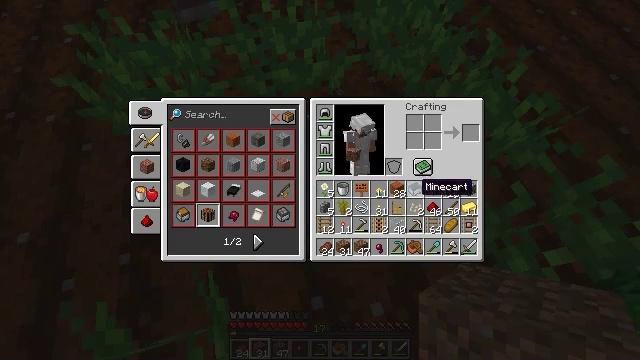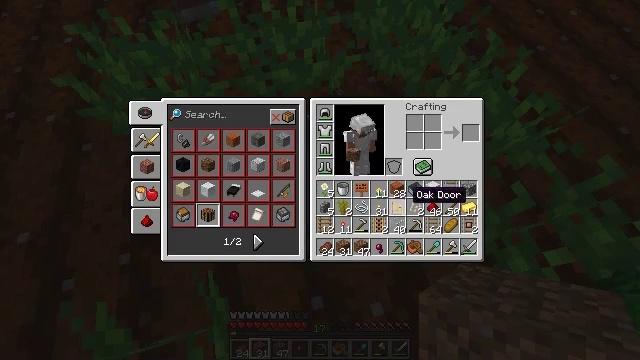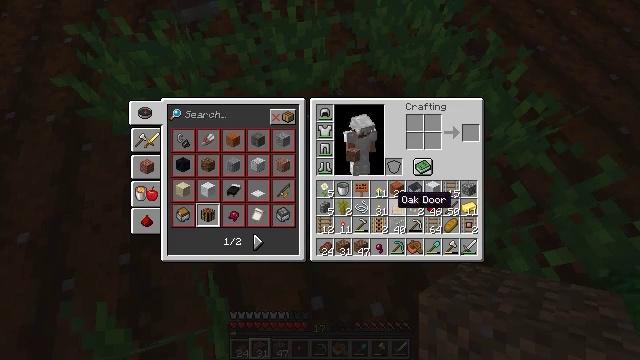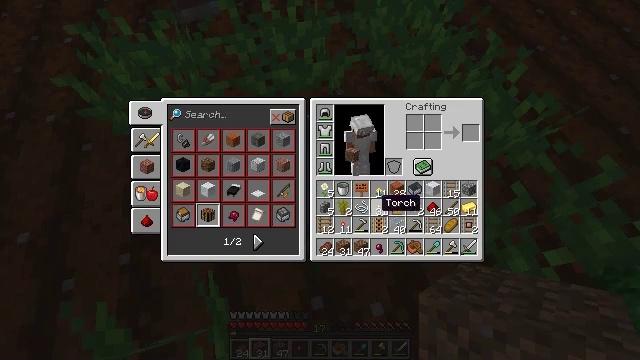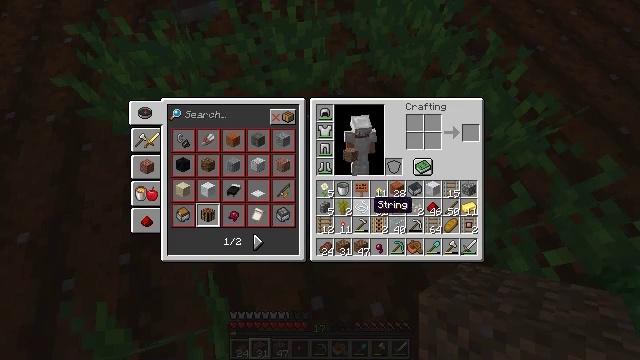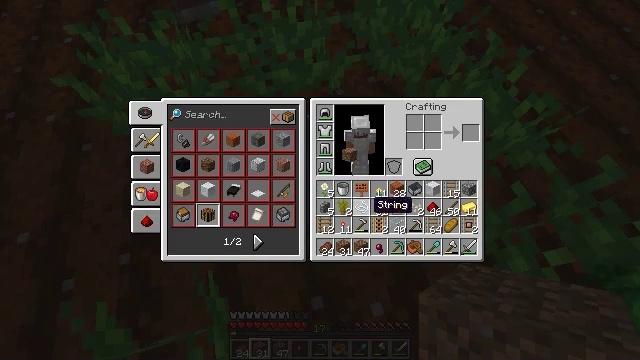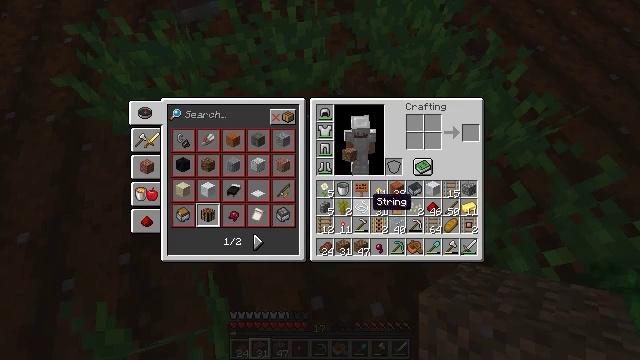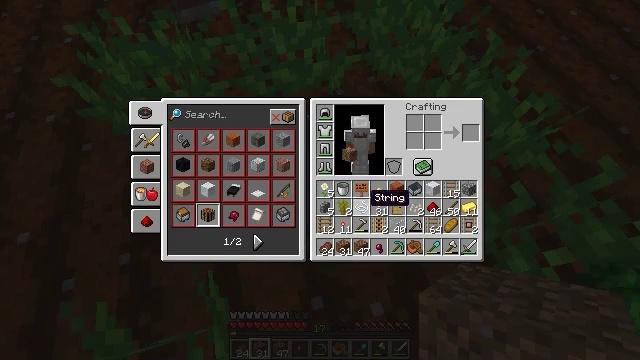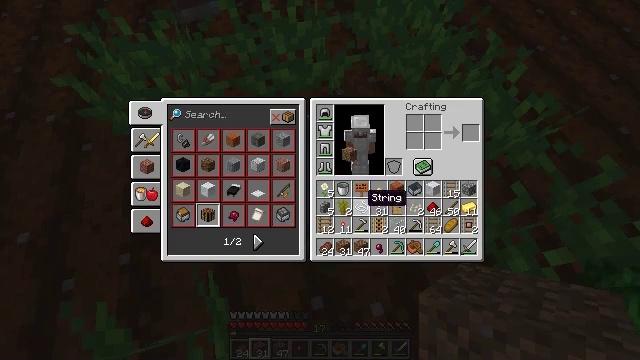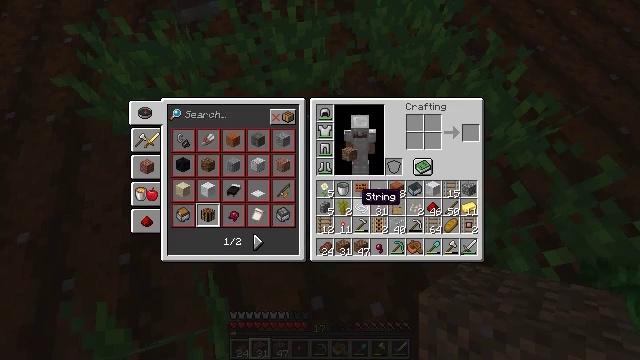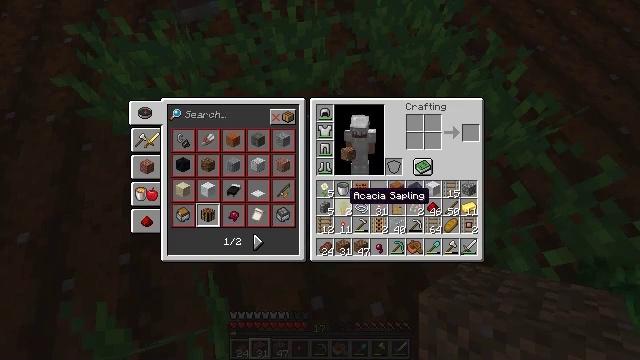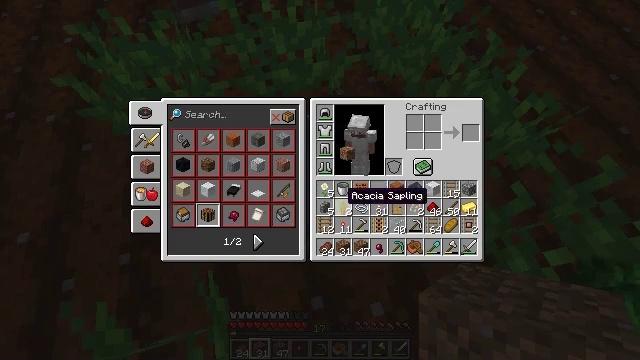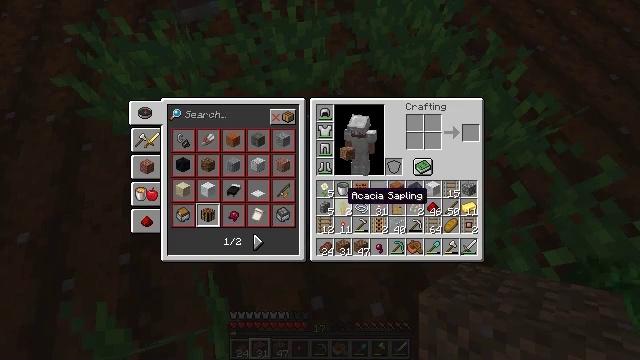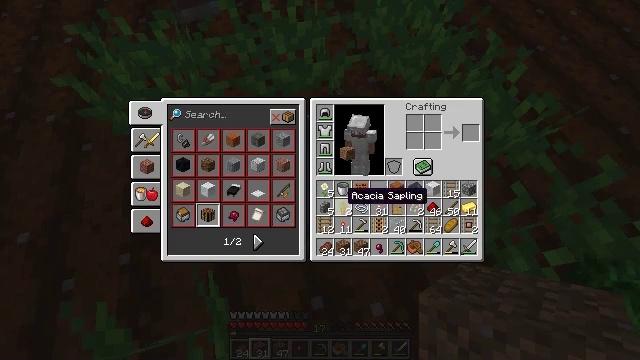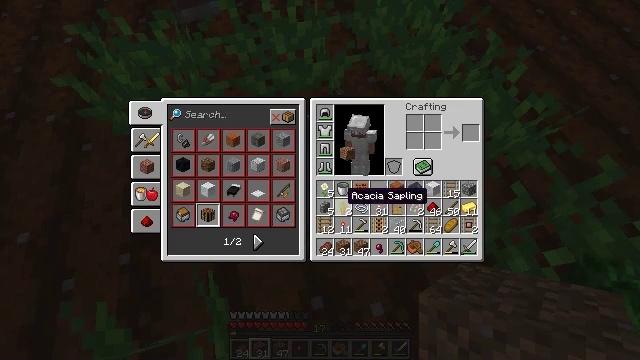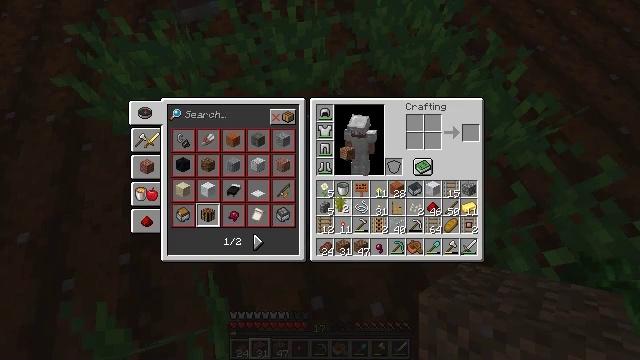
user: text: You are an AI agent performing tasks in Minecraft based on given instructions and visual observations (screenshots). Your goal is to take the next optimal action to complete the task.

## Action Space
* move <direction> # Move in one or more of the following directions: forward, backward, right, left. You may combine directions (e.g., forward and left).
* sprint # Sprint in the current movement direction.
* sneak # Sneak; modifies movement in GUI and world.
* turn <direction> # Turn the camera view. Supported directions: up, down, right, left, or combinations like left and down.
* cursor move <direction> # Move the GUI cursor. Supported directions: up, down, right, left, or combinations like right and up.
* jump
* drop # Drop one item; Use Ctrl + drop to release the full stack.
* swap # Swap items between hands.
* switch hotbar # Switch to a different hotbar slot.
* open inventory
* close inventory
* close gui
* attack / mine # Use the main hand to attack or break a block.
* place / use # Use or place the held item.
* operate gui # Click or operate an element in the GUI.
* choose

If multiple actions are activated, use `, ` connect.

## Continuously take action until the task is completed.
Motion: motion action
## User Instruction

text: Remove an acacia sapling from the inventory.
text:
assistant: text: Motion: cursor move left and down
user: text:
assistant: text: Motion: cursor move left
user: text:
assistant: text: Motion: cursor move left
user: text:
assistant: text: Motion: cursor move left
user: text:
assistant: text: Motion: no_op
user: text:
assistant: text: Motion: no_op
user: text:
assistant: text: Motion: no_op
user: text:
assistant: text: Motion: no_op
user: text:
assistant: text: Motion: no_op
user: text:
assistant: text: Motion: cursor move left
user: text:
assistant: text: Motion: no_op
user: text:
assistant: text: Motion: no_op
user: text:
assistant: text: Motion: no_op
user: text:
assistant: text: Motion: no_op
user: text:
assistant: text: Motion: operate gui
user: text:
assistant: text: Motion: operate gui
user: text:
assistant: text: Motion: cursor move up, operate gui
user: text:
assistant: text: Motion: cursor move up
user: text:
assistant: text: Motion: cursor move up
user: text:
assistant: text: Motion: no_op
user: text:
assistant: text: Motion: no_op
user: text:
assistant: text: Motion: no_op
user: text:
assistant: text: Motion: operate gui
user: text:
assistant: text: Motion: operate gui
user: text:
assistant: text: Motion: operate gui
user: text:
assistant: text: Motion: no_op
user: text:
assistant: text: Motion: no_op
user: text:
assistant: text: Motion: no_op
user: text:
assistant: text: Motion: no_op
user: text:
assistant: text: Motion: no_op